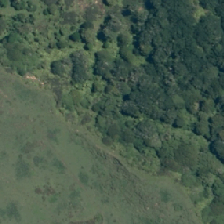
Land cover: broadleaved_indigenous_hardwood